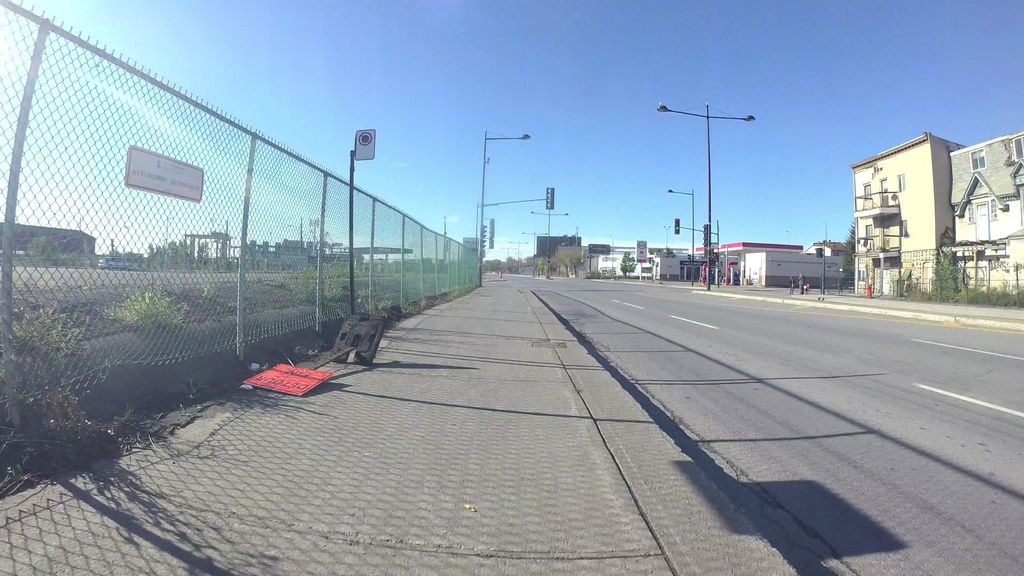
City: montreal